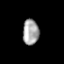
Tissue: prostate
Cell type: T cells
Senescence score: 0.2642
Nuclear area (px): 409
Mean DAPI intensity: 163.457